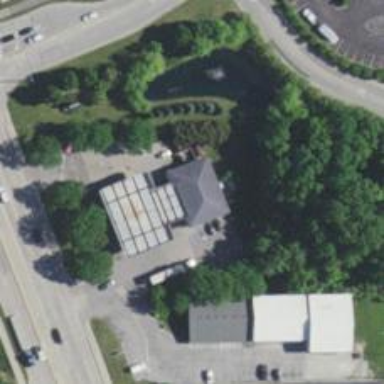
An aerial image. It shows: Convenience shop.